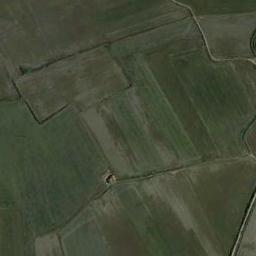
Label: rectangular_farmland